Question: I saw that button on this side(<URL> and was wondering how to implement such a style?
Is there a useful tutorial or can you give me a hint which css I should use?

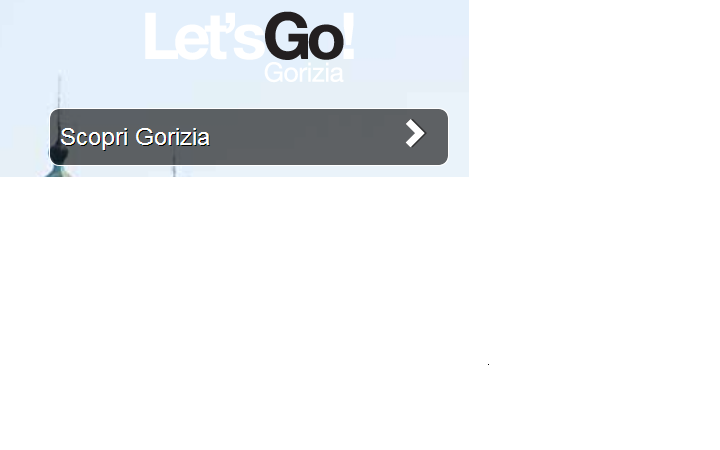
Answer: I think you could take a look at <URL>
You should use rgba for it like stated in the post
'''
.alpha60 {
/* Fallback for web browsers that don't support RGBa */
background-color: rgb(0, 0, 0);
/* RGBa with 0.6 opacity */
background-color: rgba(0, 0, 0, 0.6);
/* For IE 5.5 - 7*/
filter:progid:DXImageTransform.Microsoft.gradient(startColorstr=#99000000, endColorstr=#99000000);
/* For IE 8*/
-ms-filter: "progid:DXImageTransform.Microsoft.gradient(startColorstr=#99000000, endColorstr=#99000000)";
}
'''
And this website:
<URL>
That should give you the effects you want.
You probably still need to look for the rounding of corners but with css3 nowadays that shouldn't be that though to find.
<URL>. I know it ain't the most reliable site but it can be handy for some small tips or tricks that you can't find that easily.